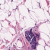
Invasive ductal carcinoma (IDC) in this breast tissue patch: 0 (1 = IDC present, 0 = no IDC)